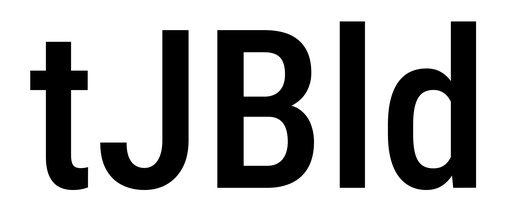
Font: Roboto_Condensed_Medium